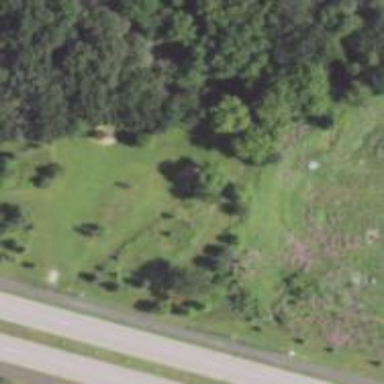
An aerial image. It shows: Fairway of the disc golf course.